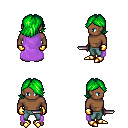
a pixel art fantasy rpg character, male body template, human, dark skin, lavender cape, teal pants, green swoop hairstyle, gold gloves, gold boots, dagger, four views (front, back, left, right), 2x2 character sprite sheet, small pixel art, hard edges, no anti-aliasing